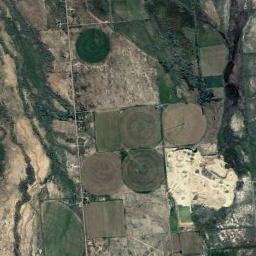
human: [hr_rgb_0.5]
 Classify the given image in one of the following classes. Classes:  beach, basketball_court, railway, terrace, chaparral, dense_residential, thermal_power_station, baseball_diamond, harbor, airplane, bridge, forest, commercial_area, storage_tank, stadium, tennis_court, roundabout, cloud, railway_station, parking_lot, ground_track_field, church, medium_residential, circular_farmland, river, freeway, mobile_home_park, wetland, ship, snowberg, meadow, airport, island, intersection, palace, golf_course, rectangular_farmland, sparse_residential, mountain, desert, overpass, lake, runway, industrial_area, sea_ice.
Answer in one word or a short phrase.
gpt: circular_farmland